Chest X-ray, PA view. Patient: 44 years old, sex F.
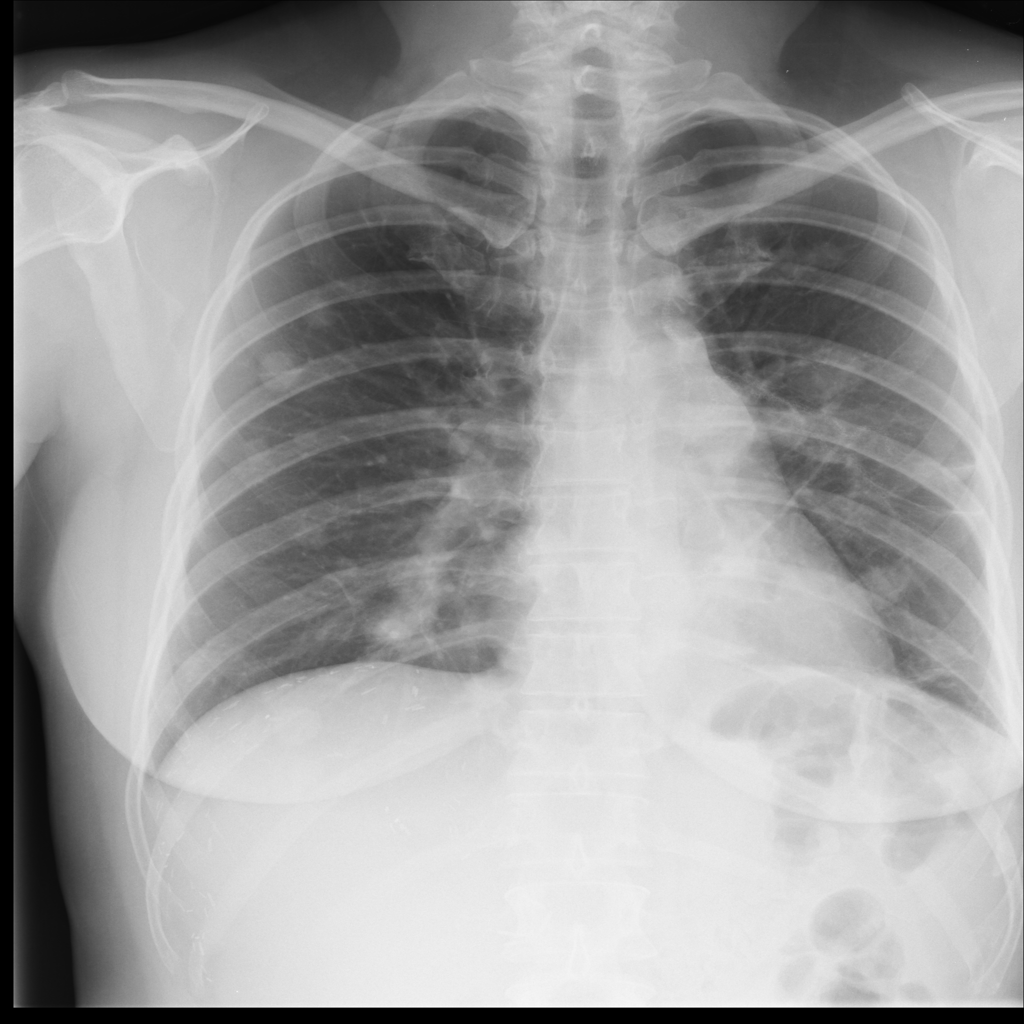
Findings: Nodule, Pneumothorax